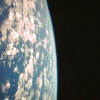
Label: cloud